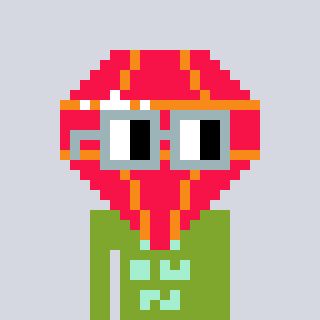
a pixel art character with square dark gray glasses, a red diamond-shaped head and a slimegreen-colored body on a cool background